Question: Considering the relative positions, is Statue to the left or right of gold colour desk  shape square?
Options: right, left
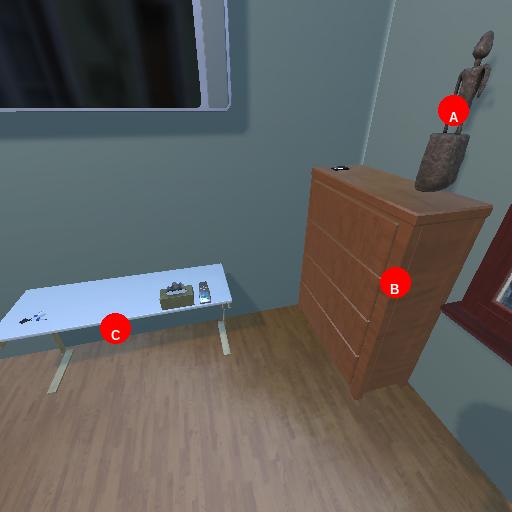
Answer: right